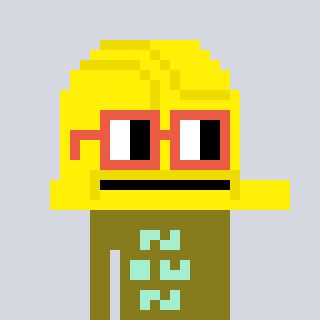
a pixel art character with square orange glasses, a construction helmet-shaped head and a gunk-colored body on a cool background